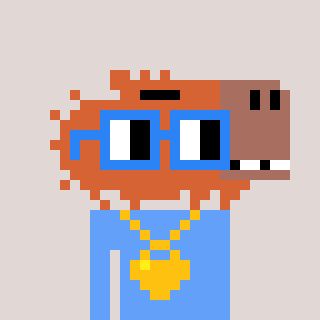
a pixel art character with square blue glasses, a capybara-shaped head and a blue-colored body on a warm background